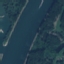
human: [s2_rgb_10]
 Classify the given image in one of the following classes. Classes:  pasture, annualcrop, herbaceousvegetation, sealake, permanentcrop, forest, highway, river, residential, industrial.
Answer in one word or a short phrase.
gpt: River